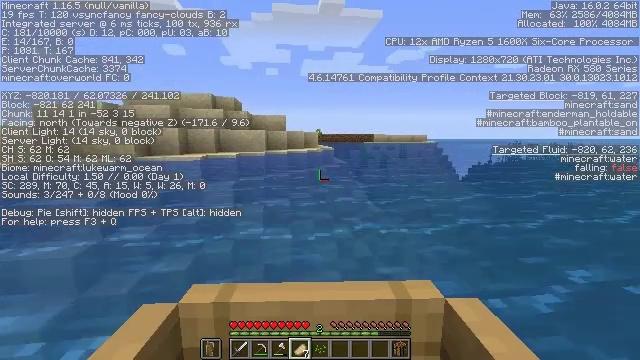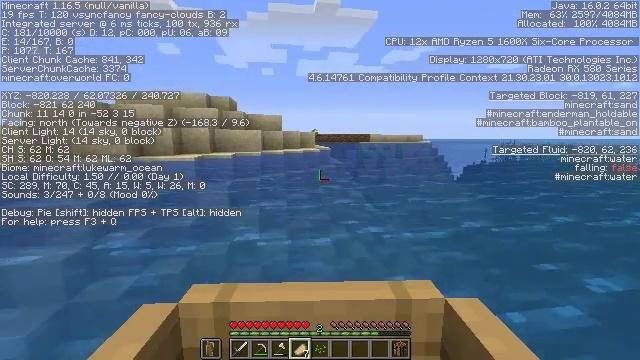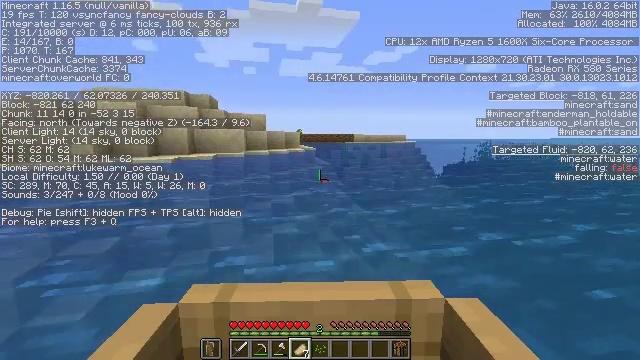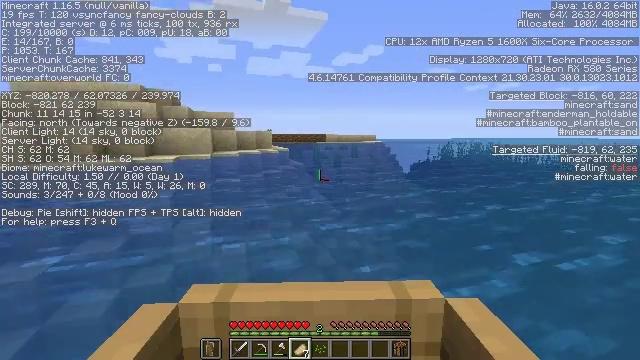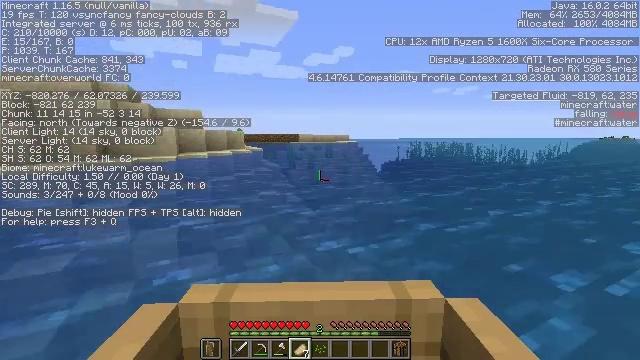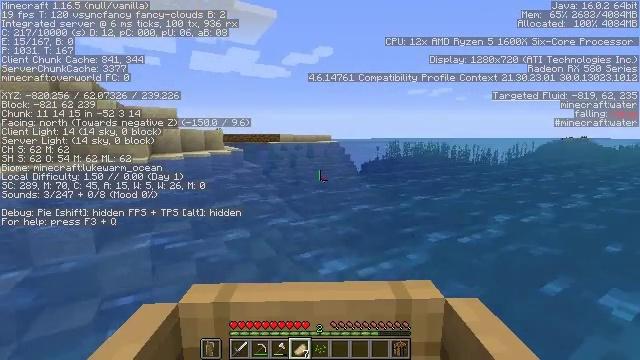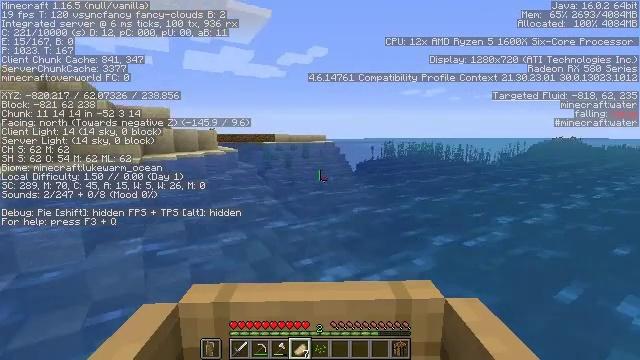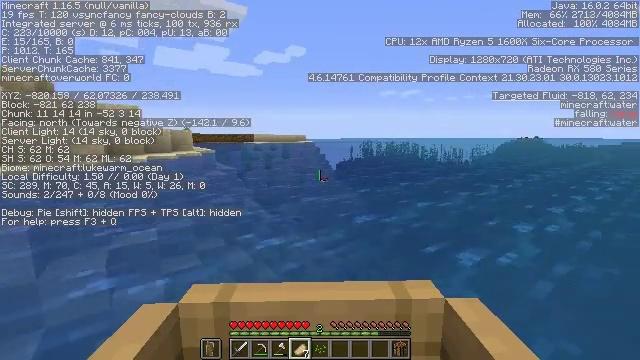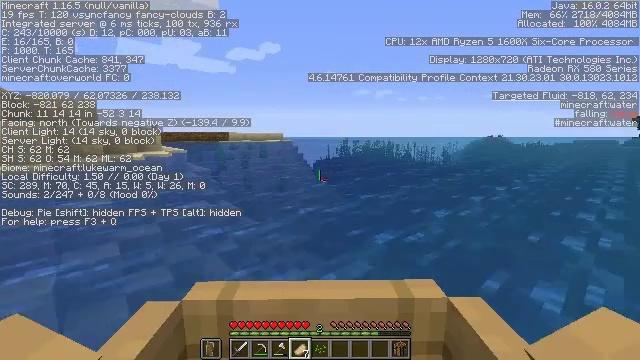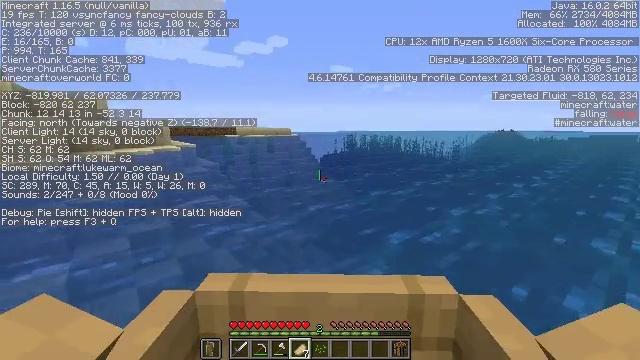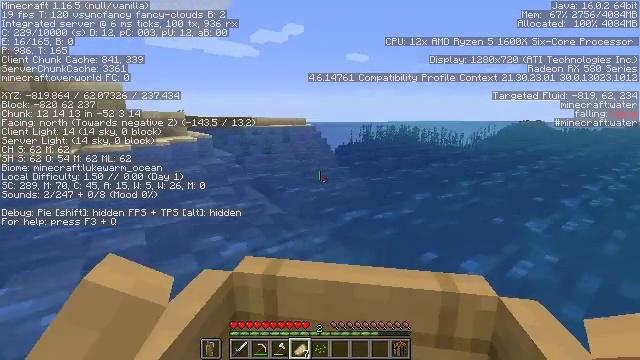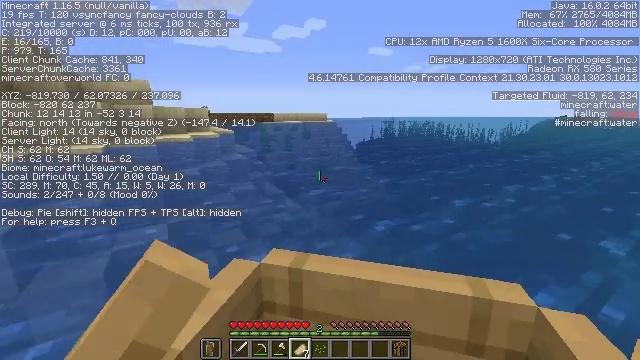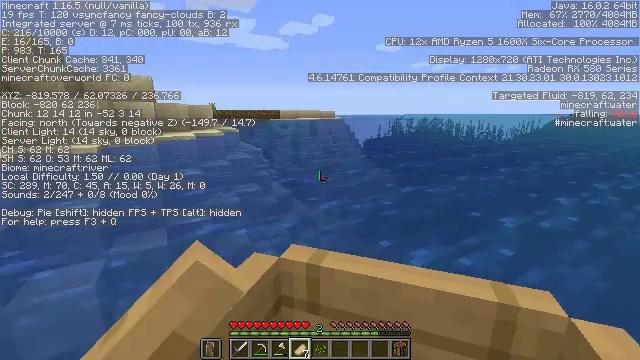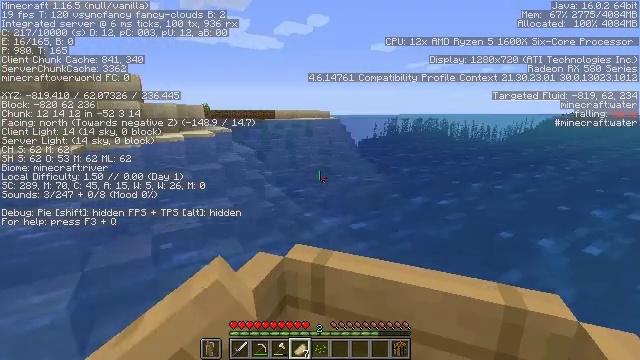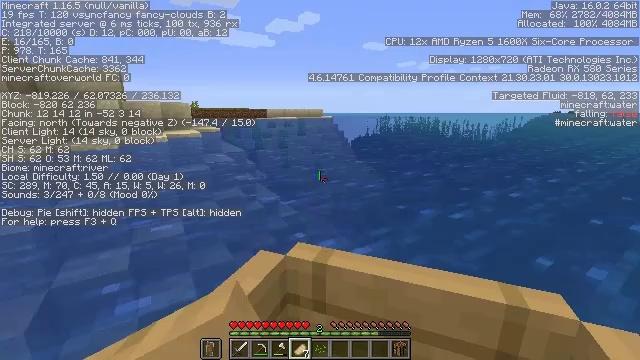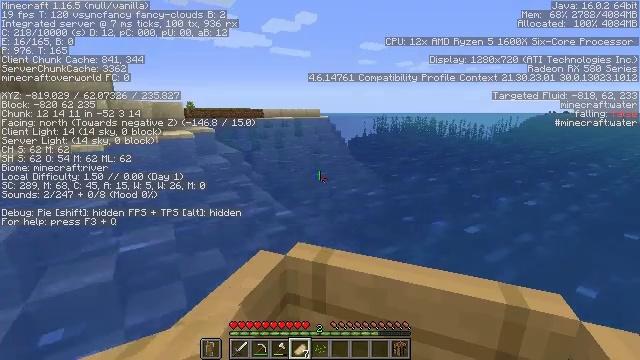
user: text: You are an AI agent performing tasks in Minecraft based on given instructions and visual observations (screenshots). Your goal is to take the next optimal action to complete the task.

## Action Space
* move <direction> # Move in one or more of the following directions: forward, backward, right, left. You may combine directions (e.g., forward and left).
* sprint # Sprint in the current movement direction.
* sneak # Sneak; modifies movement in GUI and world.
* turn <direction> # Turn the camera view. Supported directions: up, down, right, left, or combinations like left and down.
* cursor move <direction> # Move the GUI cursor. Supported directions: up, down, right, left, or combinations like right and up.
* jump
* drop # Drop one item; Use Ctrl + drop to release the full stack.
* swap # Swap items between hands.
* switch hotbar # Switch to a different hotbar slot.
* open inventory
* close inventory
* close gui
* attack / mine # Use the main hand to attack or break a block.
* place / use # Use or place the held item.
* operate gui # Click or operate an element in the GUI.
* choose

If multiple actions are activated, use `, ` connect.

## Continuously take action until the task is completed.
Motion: motion action
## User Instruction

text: Attack the bookshelf to recycle it.
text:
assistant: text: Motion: move forward and move right
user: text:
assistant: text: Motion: move forward and move right
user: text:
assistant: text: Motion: move forward and move right
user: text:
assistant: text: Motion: move forward
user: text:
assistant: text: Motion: move forward
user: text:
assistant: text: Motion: move forward
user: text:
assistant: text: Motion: move forward
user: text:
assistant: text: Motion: move forward
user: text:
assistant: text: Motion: move forward, turn left and down
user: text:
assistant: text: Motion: move forward, turn left and down
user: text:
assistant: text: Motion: move forward, turn left
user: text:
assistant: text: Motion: move forward, turn left
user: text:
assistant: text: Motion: move forward, turn left
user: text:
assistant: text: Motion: move forward and move left
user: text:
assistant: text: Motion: move forward and move left
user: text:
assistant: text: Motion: move forward and move left
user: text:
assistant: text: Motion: move forward and move left
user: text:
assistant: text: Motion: move forward
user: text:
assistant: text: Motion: move forward, turn left
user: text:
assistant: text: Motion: move forward, turn left and down
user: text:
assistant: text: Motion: move forward, turn left
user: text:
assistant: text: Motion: move forward, turn left
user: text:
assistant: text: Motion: move forward, turn left
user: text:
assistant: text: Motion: move forward
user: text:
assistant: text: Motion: move forward
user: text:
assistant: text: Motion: move forward
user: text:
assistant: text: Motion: move forward
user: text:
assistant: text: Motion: move forward
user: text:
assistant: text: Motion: move forward
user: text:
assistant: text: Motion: move forward